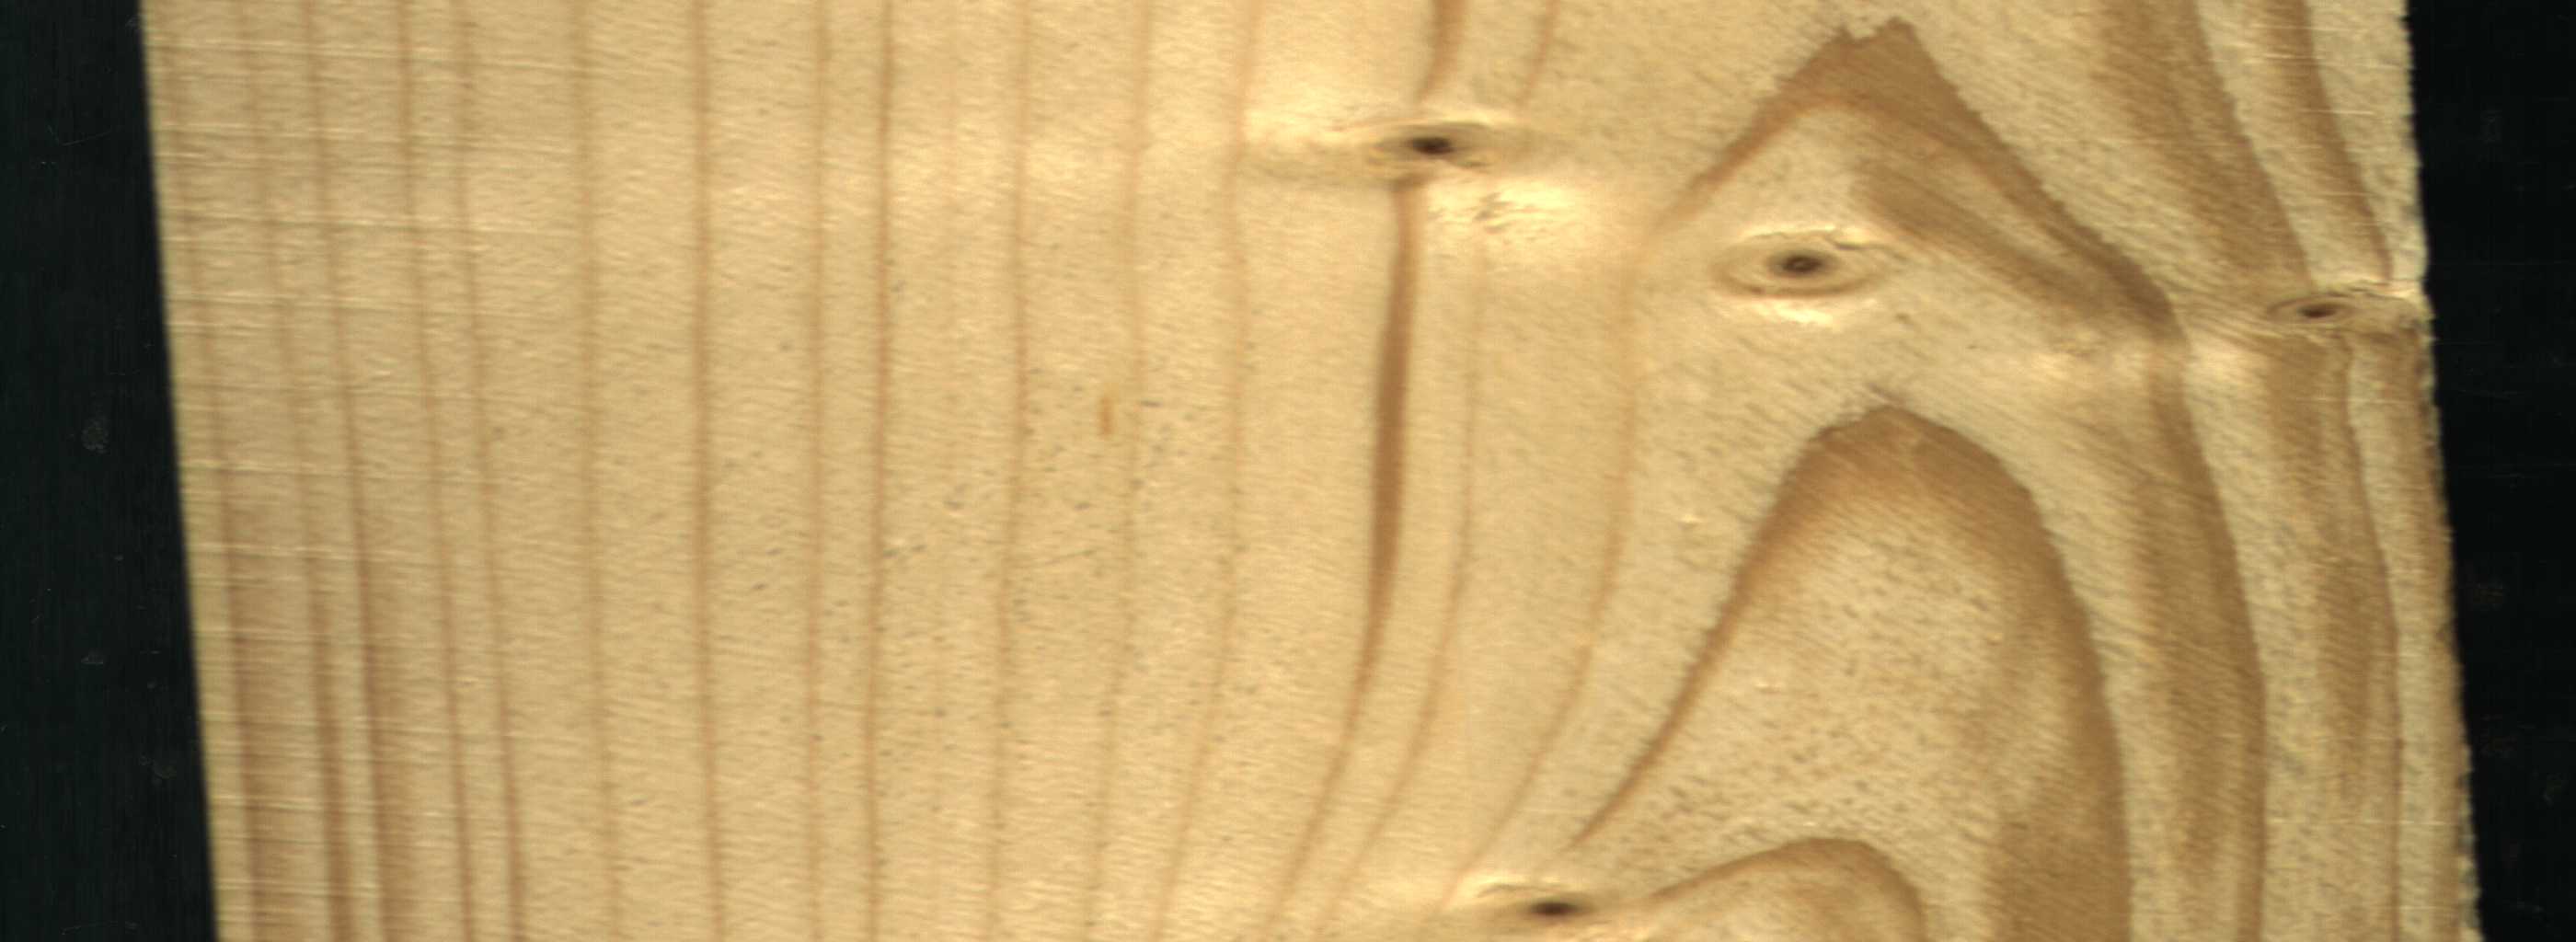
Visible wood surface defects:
Live_Knot
Live_Knot
Live_Knot
Live_Knot